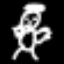
Label: angel